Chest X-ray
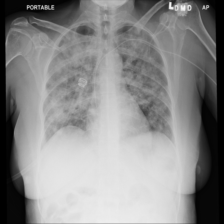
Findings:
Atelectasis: negative
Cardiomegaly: negative
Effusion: negative
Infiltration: negative
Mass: negative
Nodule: negative
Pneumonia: positive
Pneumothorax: negative
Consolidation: negative
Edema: positive
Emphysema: negative
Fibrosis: negative
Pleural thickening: negative
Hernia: negative